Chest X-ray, PA view. Patient: 19 years old, sex F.
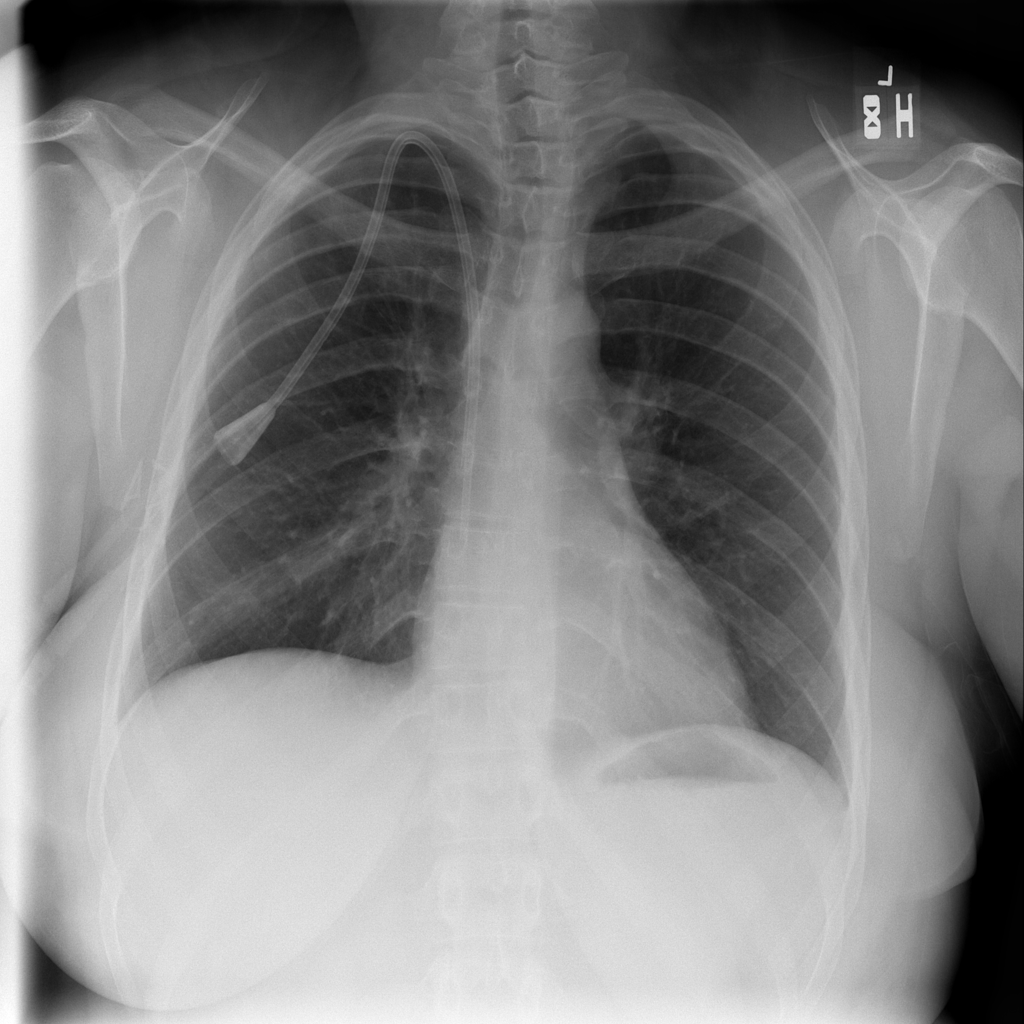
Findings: No Finding